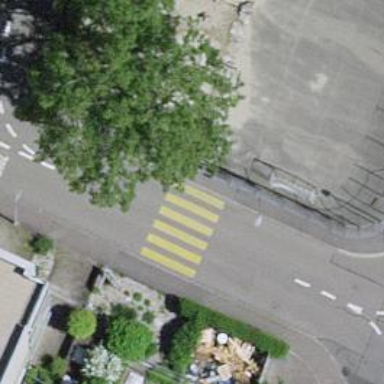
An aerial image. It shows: Uncontrolled zebra crossing on the road.